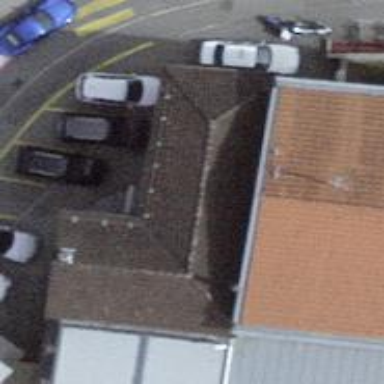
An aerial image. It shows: Bar.